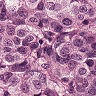
Metastatic tissue present: yes